Question: Here is the code what i tried to get rid from my problem,
'''
<select>
<option value="volvo">Volvo</option>
<option value="saab">Saab</option>
<option value="opel">Opel</option>
<option value="audi">Audi</option>
</select>
</body>
</html>
'''
'''
select[optiopn:selected]{
background-color:white;
}
'''
here is the screenshot
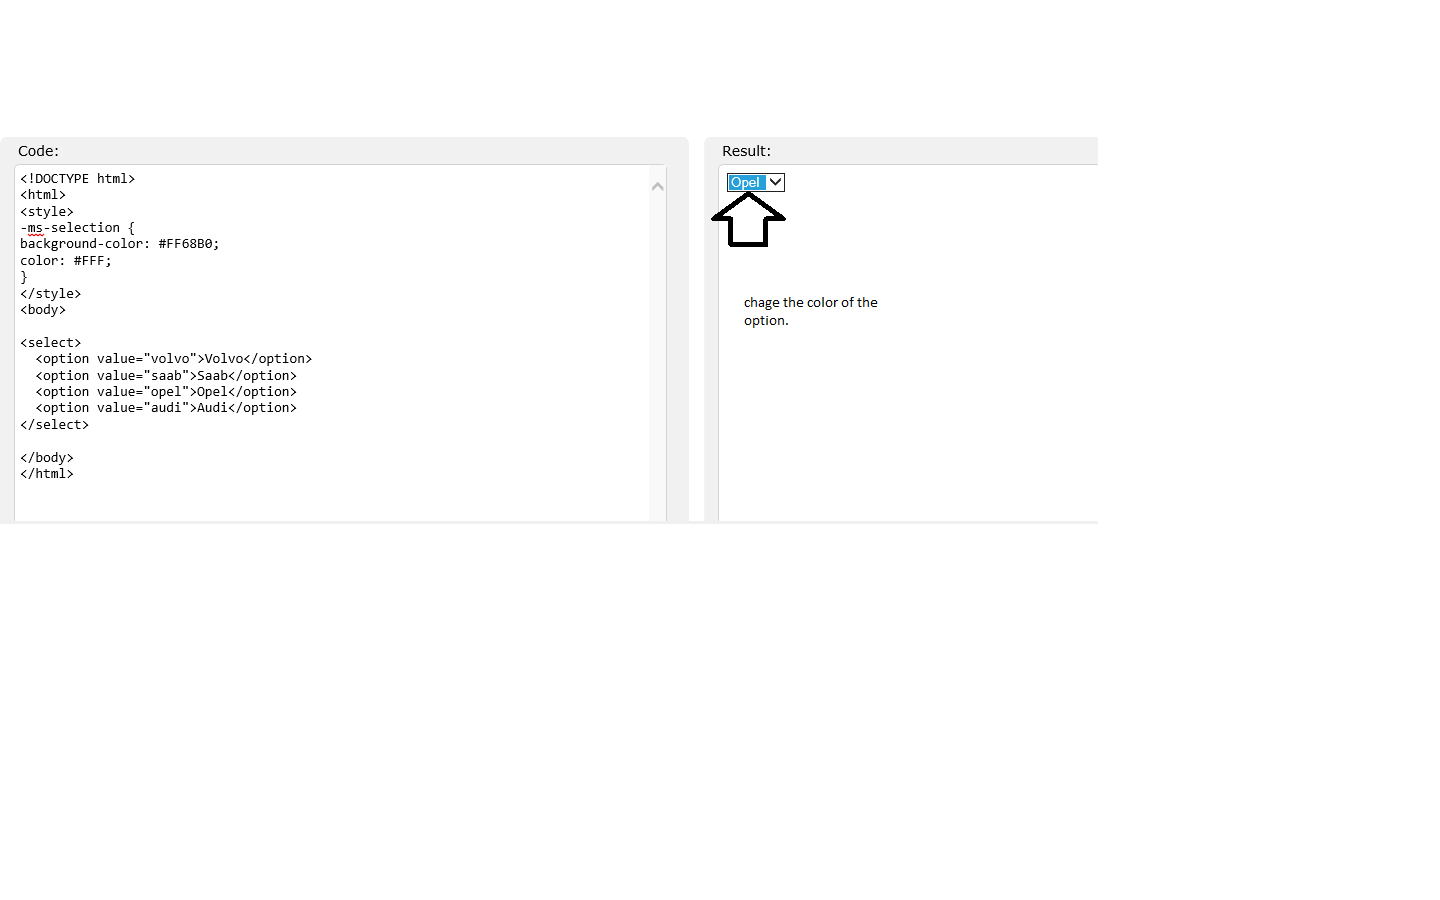
Answer: You can achieve it using like this.
'''
select:focus::-ms-value {background-color: white; color:#000;}
'''
<URL>